Aerial crown-view tile of a tropical tree (Barro Colorado Island, Panama), acquired 20250818:
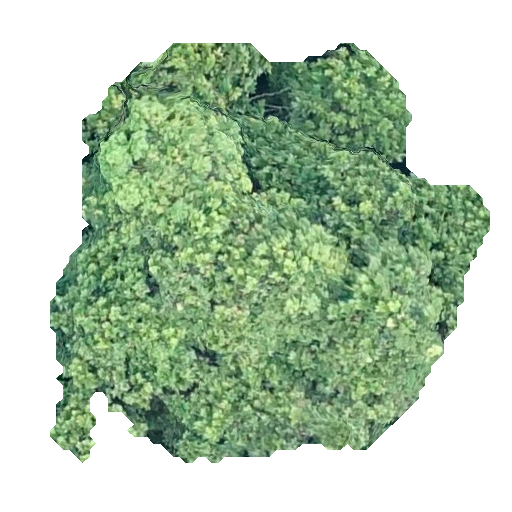
Species: Anacardium excelsum
GBIF accepted scientific name: Anacardium excelsum
Crown area: 199.178 m²